Question: Search and pagination controls in datatable are showing in center by default.. I want to be them in right position as same as shown in datatables documentation
'''
$(document).ready(function() {
$('#example').DataTable();
});
'''
'''
<link rel="stylesheet" href="https://cdn.datatables.net/1.10.19/css/jquery.dataTables.min.css">
<script src="https://cdnjs.cloudflare.com/ajax/libs/jquery/3.3.1/jquery.min.js"></script>
<script src="//cdn.datatables.net/1.10.19/js/jquery.dataTables.min.js"></script>
<div class="box-body">
<table id="example" class="table table-bordered table-striped">
<thead>
<tr>
<th>Partner Category/Partner Group</th>
<th>Created At</th>
<th>Action</th>
</tr>
</thead>
<tbody>
</tbody>
</table>
</div>
'''

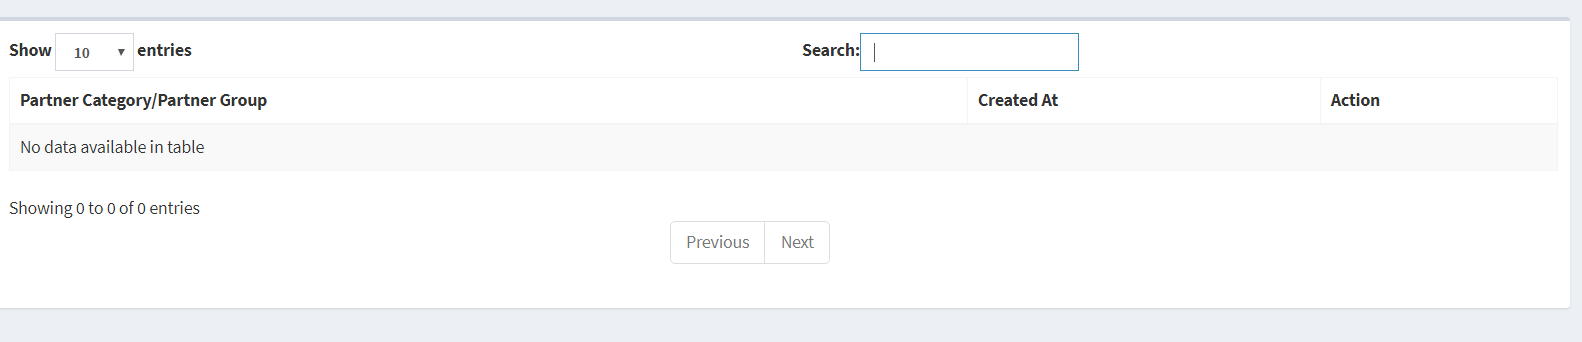
Answer: There is a property called 'dom' in datatable constructor which can be used to specify different options for datatables like pagination, search input etc.
The built-in options available are:
'''
l - Length changing
f - Filtering input
t - The Table!
i - Information
p - Pagination
r - pRocessing
< and > - div elements
<"#id" and > - div with an id
<"class" and > - div with a class
<"#id.class" and > - div with an id and class
'''
To manipulate the search input you can wrap that with class or ID and with the help of CSS you can achieve the positioning you want. Like this,
'''
$(document).ready(function() {
$('#example').DataTable( {
"dom": '<"search"f>i'
} );
} );
'''